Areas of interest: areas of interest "New City Hotel State Guest South Building"
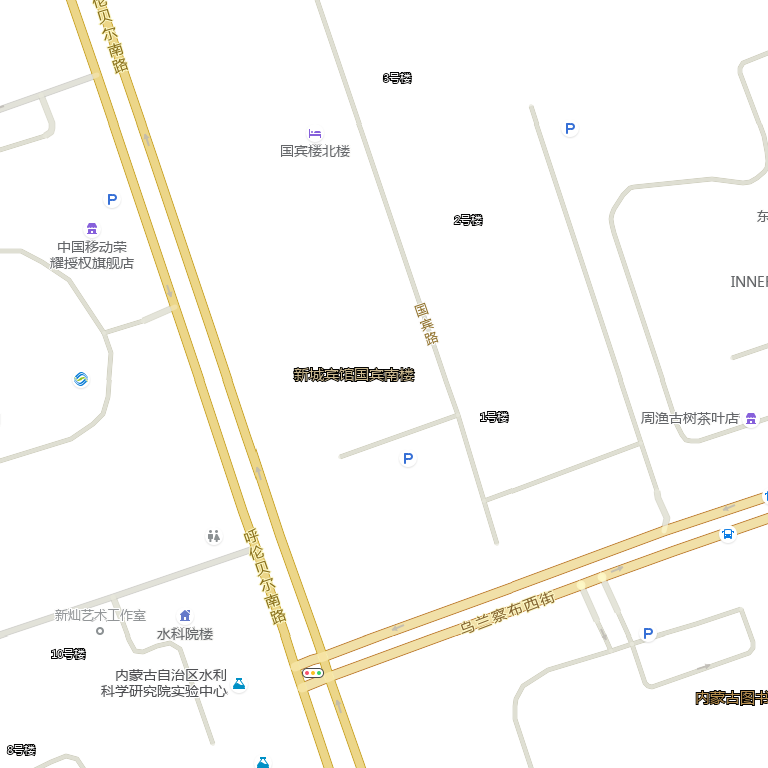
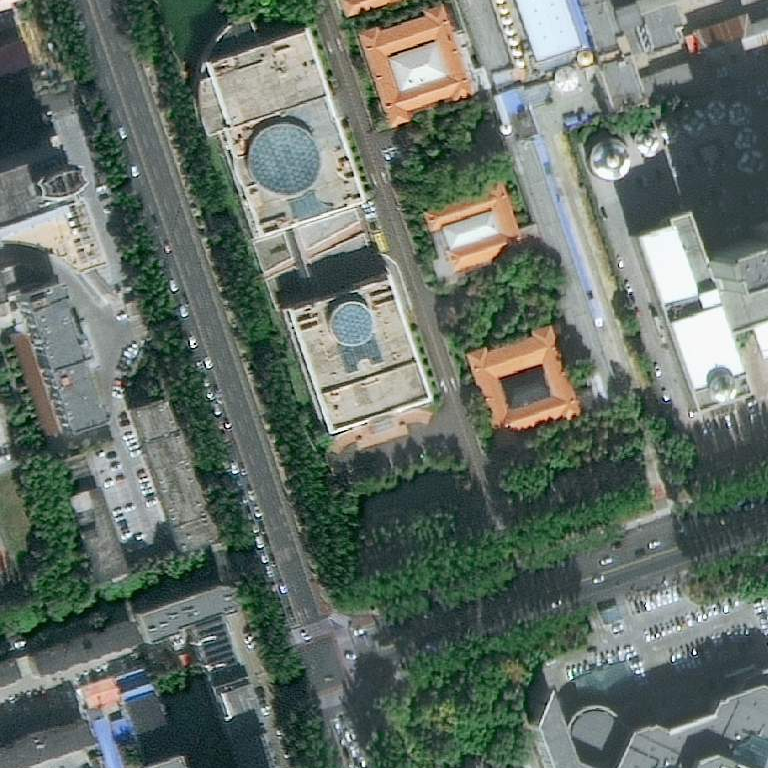